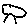
Label: tree